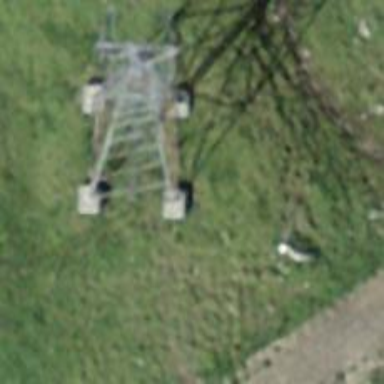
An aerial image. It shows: Pylon for aerialway.